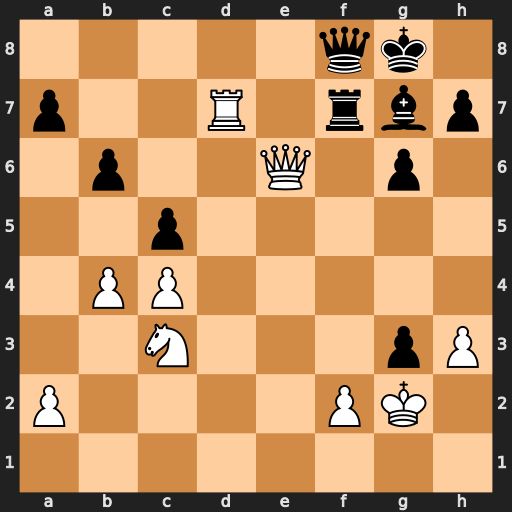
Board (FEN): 5qk1/p2R1rbp/1p2Q1p1/2p5/1PP5/2N3pP/P4PK1/8
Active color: w
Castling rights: -
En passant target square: -
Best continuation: Ne4 gxf2 Kf1